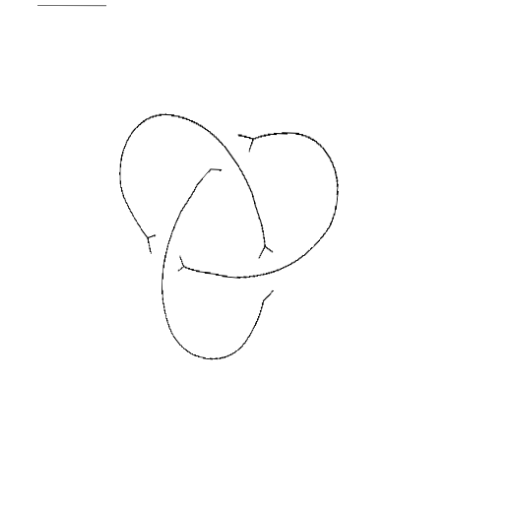
Crossing number: 3